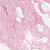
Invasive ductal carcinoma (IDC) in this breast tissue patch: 0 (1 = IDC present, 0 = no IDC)